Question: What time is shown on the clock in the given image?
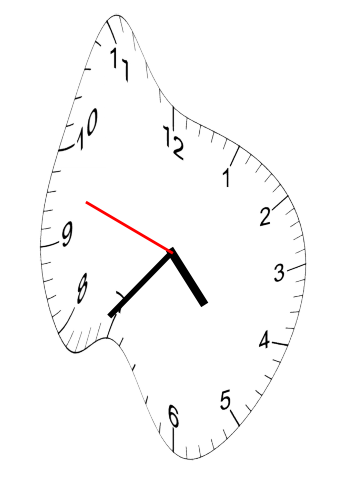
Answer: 04:36:48